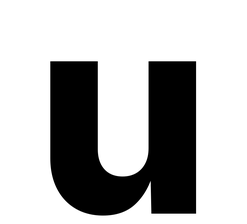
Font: Inter_ExtraBold